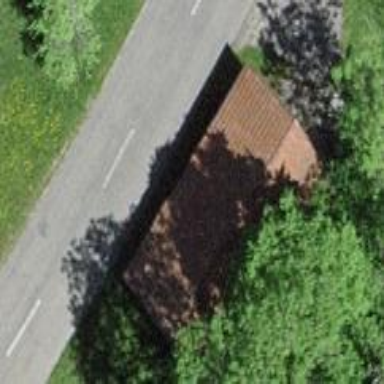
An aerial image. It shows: Shed building.